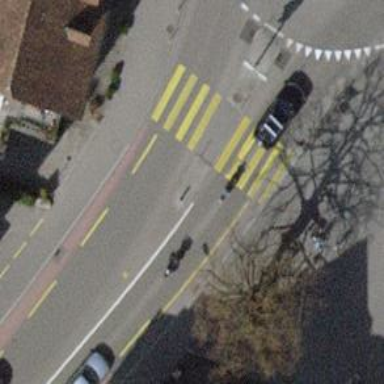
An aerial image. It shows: Zebra crossing with island in the middle.